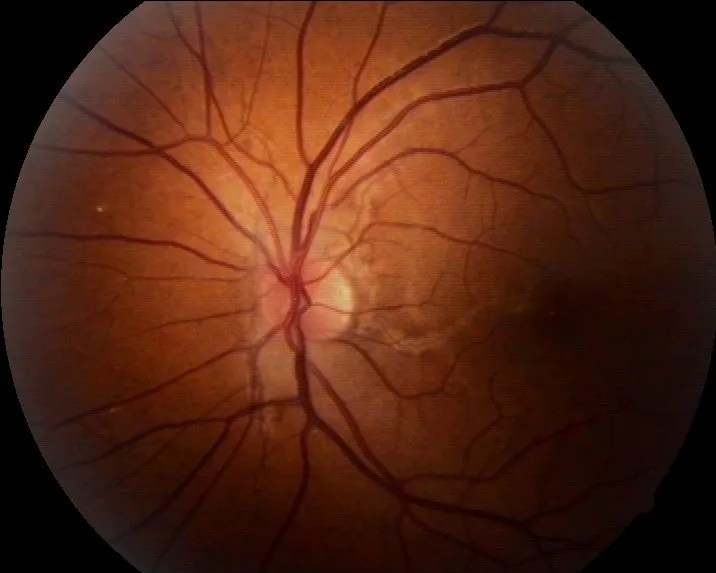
Left eye angioid streaks with foveal invovment and macular edema.
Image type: ophthalmic_imaging (fundus_photograph)